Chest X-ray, AP view. Patient: 55 years old, sex M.
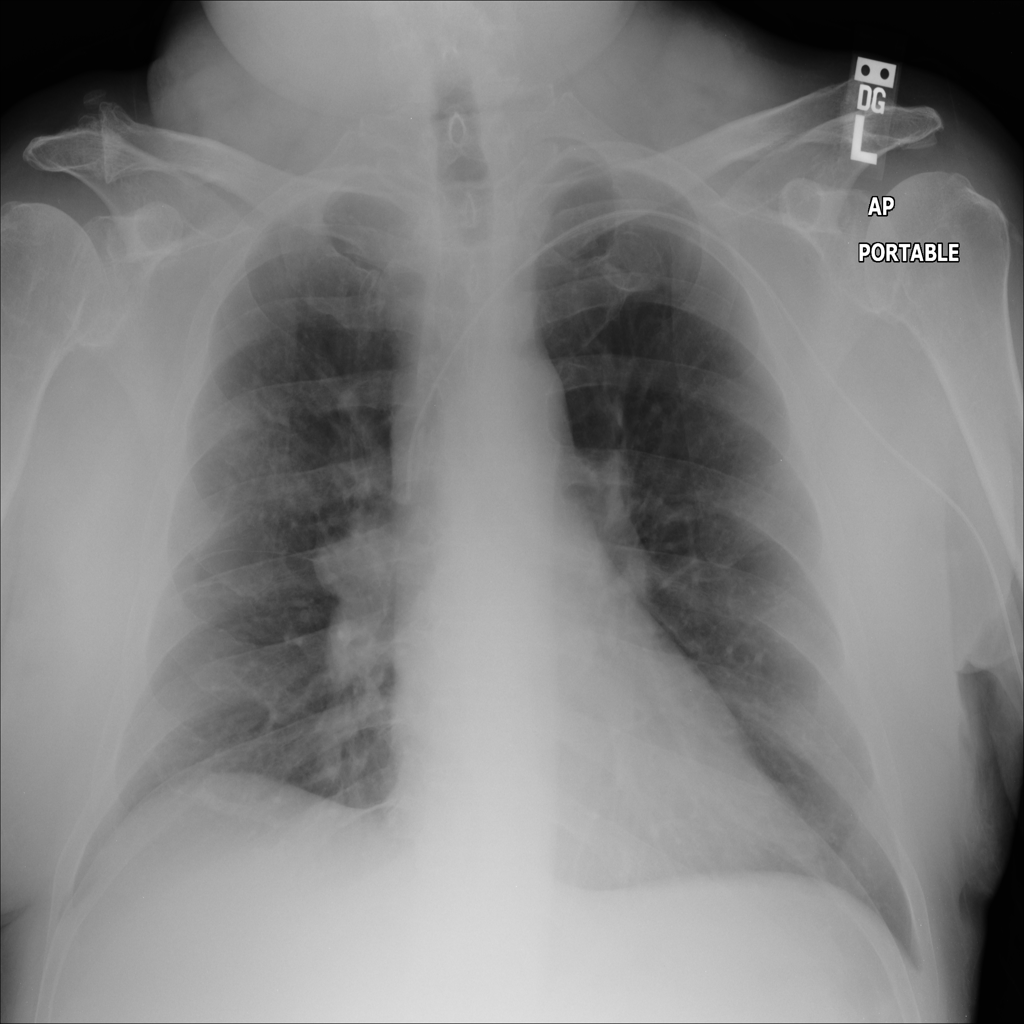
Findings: No Finding